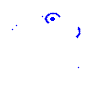
Particle: proton